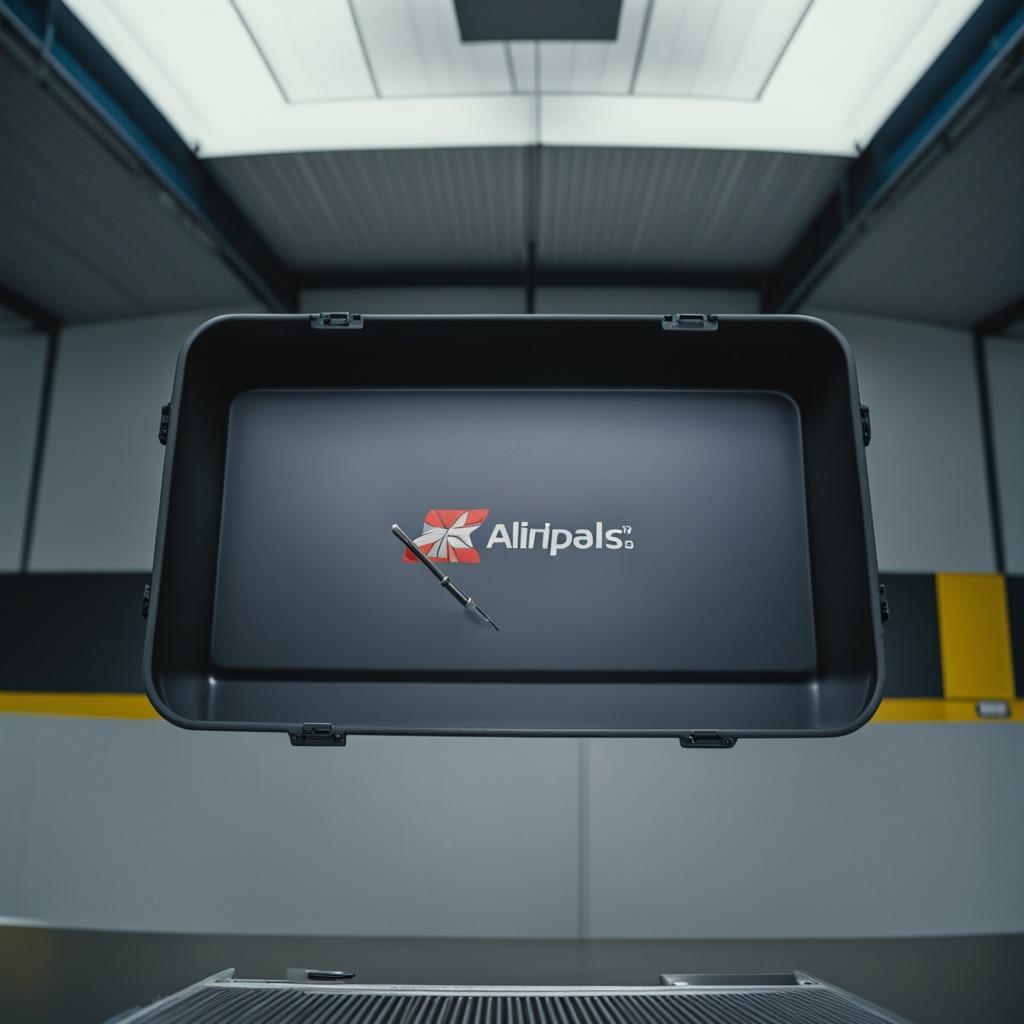
A screwdriver lies on a toolbox surface in an airplane hangar workshop.